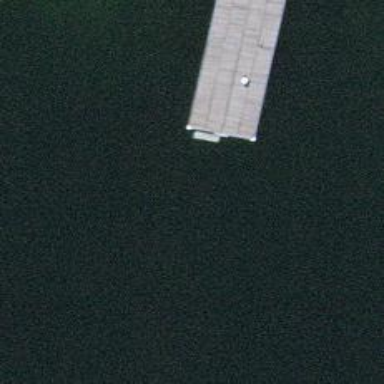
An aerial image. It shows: Man-made pier.